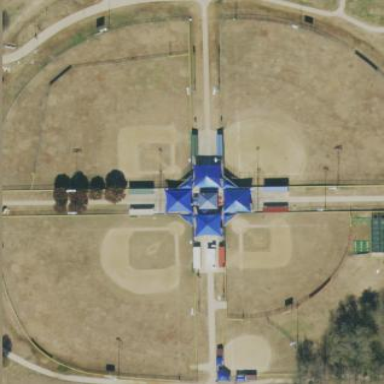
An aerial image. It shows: Baseball pitch for leisure land.